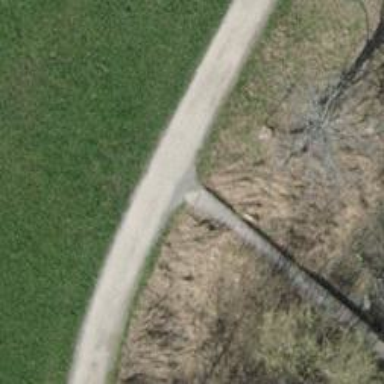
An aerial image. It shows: Path.